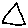
Label: triangle